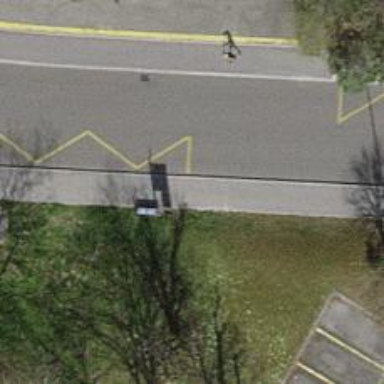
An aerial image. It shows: Platform for public transport on the road.